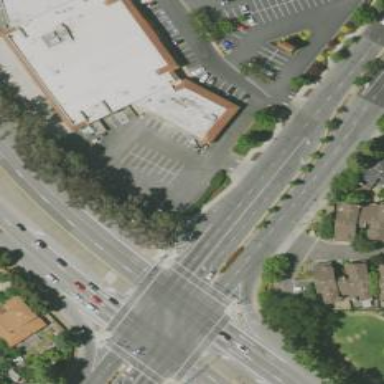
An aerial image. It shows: Marked road crossing.